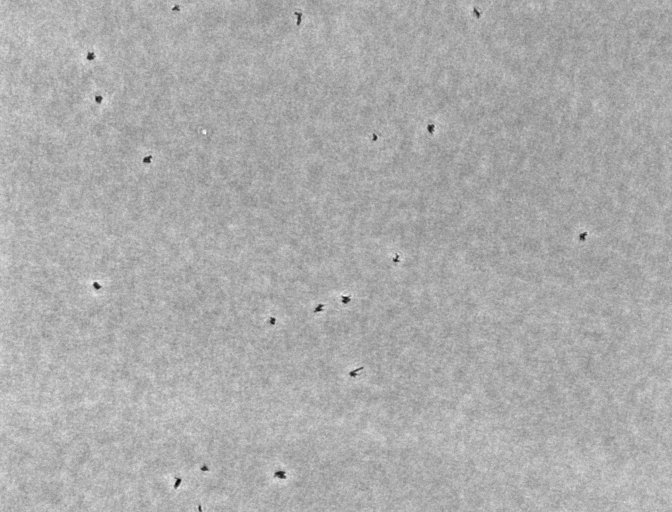
Phase contrast microscopy, 20x objective, 3 h incubation